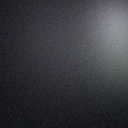
Screen state: off